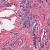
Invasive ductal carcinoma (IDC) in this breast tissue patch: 1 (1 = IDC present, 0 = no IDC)